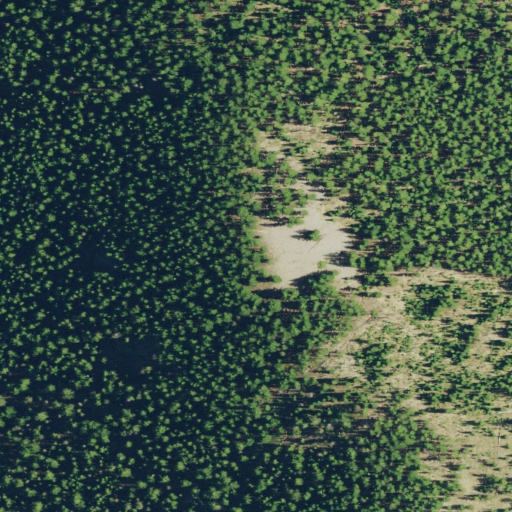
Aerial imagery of mountain in Oregon named Mule Peak containing only evergreen forest